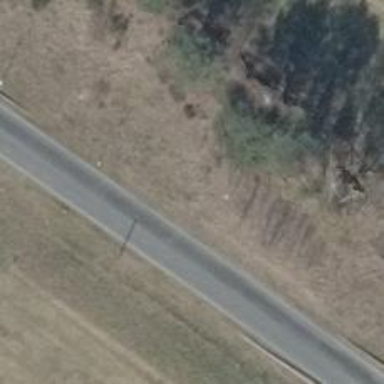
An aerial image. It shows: Power pole.